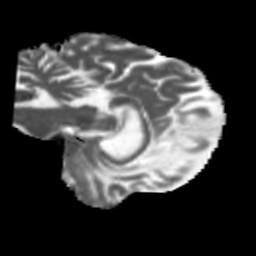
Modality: MD
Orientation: sagittal
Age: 66
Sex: female
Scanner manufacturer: siemens
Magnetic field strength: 3 T
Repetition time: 5.47 s
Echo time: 0.0854 s